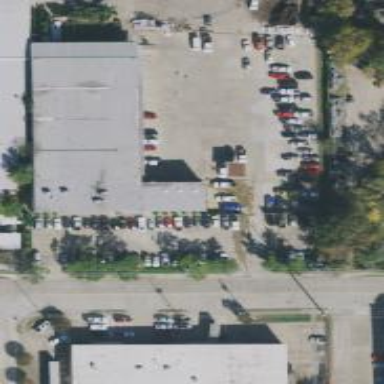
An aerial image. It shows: Warehouse building.